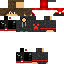
A male human skin with dark skin, wearing brown long hair dressed in a red hoodie and black pants, featuring a closed mouth.